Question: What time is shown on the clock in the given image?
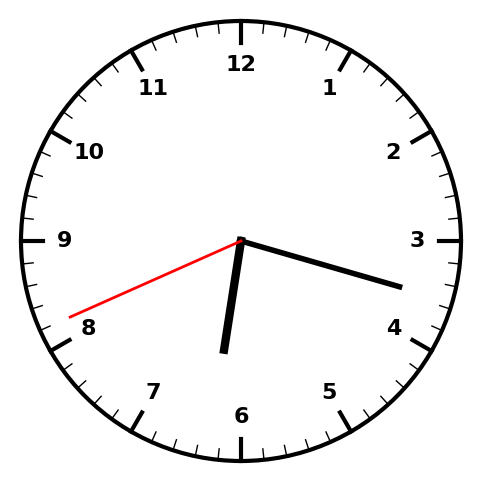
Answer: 06:17:41